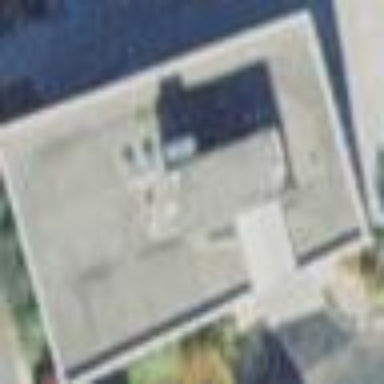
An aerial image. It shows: Part of building is shown in the image.